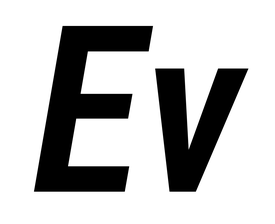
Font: Roboto-Italic_Condensed_SemiBold_Italic